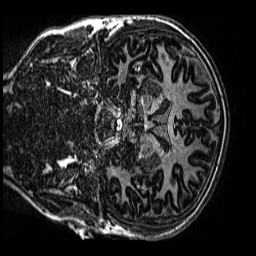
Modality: MP2RAGE
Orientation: coronal
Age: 12
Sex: male
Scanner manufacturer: siemens
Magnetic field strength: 3 T
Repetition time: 4 s
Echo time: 0.00299 s